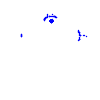
Particle: kaon